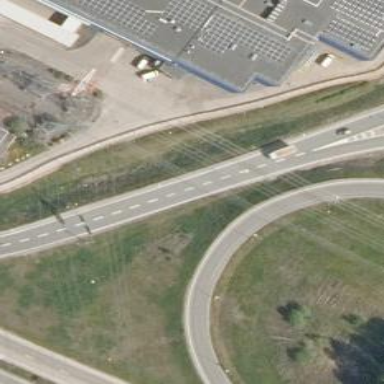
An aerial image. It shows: Asphalt motorway link.